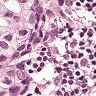
Metastatic tissue present: yes